Question: I'm trying to combine this class 'ScrollPaneDemo()' with my SwingBuilder but this appears by separate exist any way IN that I could combine two for appear as same interface I read about of reflection but I don't know how I could use that.
How could I add this 'JScrollPane' class to my swing builder?

'''
@Bindable
class Address {
String street, number, city
String toString() { "address[street=$street,number=$number,city=$city]" }
}
class ScrollPaneDemo extends JFrame {
ScrollPaneDemo() {
super("JScrollPane Demo");
ImageIcon ii = new ImageIcon("pokemon.png");
JScrollPane jsp = new JScrollPane(new JLabel(ii));
getContentPane().add(jsp);
setSize(300, 250);
setVisible(true);
jsp.addMouseListener(new MouseAdapter() {
@Override
public void mousePressed(MouseEvent e) {
System.out.println("Mouse X="+e.getY()+" Mouse Y="+e.getY());
}
});
}}
public static void main(String[] args) {
new ScrollPaneDemo();
}
'''
More definitions
'''
def address = new Address(street: 'Evergreen Terrace', number: '742', city: 'Springfield')
def swingBuilder = new SwingBuilder()
swingBuilder.edt { // edt method makes sure UI is build on Event Dispatch Thread.
lookAndFeel 'nimbus' // Simple change in look and feel.
frame(title: 'Address', size: [1000, 800],
show: true, locationRelativeTo: null,
defaultCloseOperation: EXIT_ON_CLOSE) {
borderLayout(vgap: 5)
panel(constraints: BorderLayout.CENTER,
border: compoundBorder([emptyBorder(10), titledBorder('Enter your address:')])) {
tableLayout {
tr {
td {
label 'Street:' // text property is default, so it is implicit.
}
td {
textField address.street, id: 'streetField', columns: 20
}
}
tr {
td {
label 'Number:'
}
td {
textField id: 'numberField', columns: 5, text: address.number
}
}
tr {
td {
label 'City:'
}
td {
textField id: 'cityField', columns: 20, address.city
}
td {
textField id: 'cityField', columns: 20, address.city
}
}
}
new ScrollPaneDemo();
}
panel(constraints: BorderLayout.SOUTH) {
button text: 'Save', actionPerformed: {
println address
}
}
// Binding of textfield's to address object.
bean address,
street: bind { streetField.text },
number: bind { numberField.text },
city: bind { cityField.text }
}
}
'''
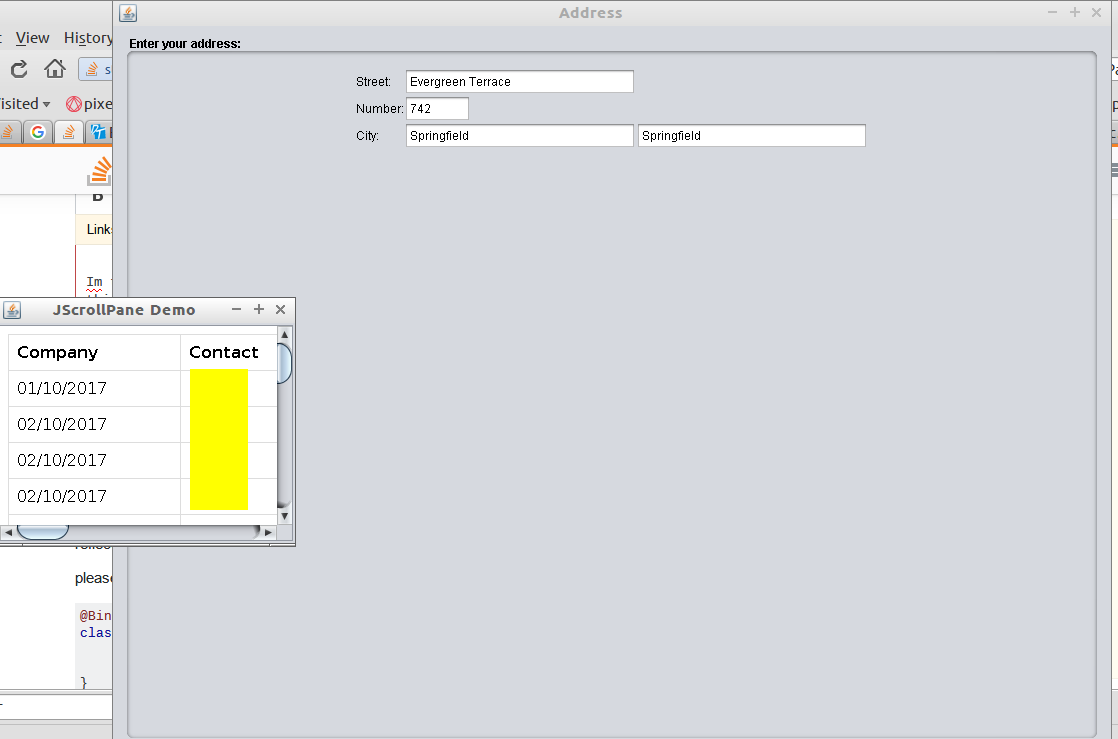
Answer: I solve with this code
'''
scrollPane(id:'scroll',preferredSize: [200,200], constraints: context.CENTER) {
panel(layout: new FlowLayout()) {
label(icon: imageIcon(new URL('file:///path/pokemon.png')))
}
}
'''